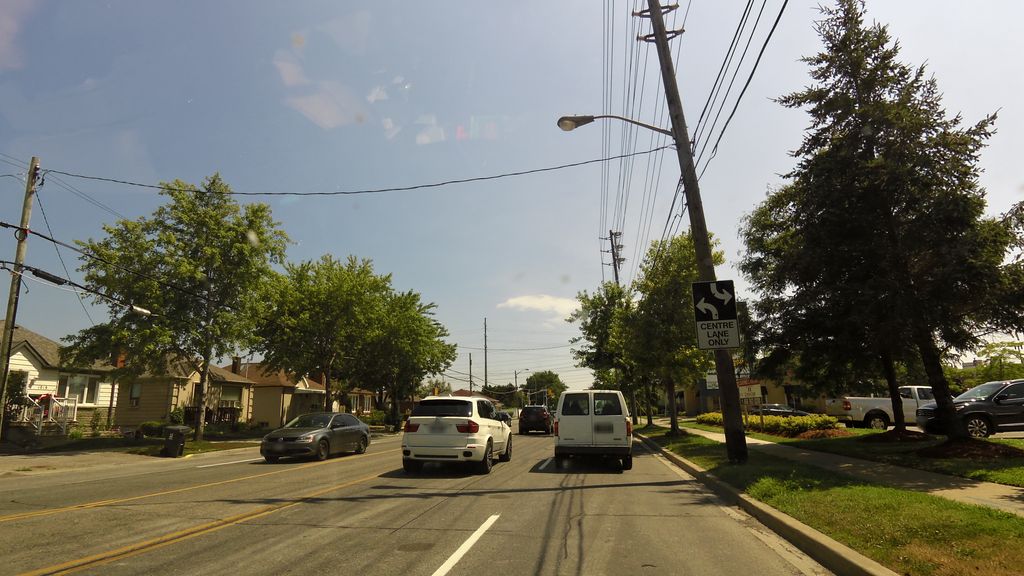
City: toronto